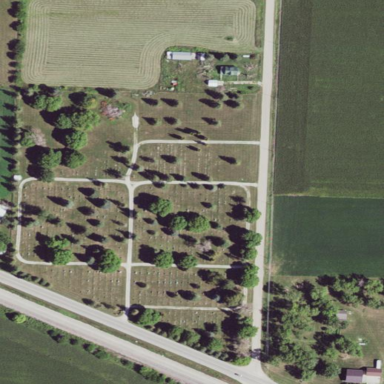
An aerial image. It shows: Graveyard area designated as cemetery.